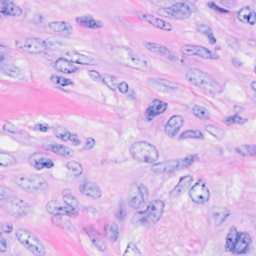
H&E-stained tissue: Breast